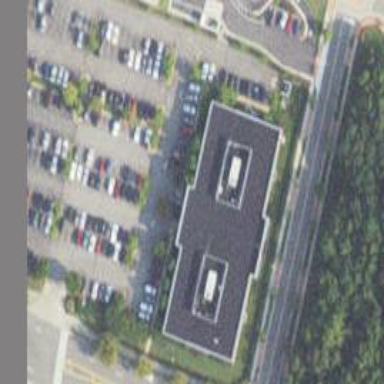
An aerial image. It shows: Building.